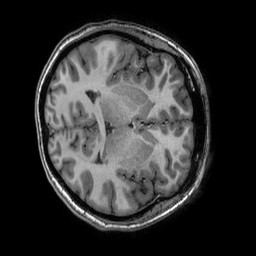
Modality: T1w
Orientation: axial
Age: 21
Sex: female
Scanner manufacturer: ge
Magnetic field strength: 3 T
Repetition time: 0.008788 s
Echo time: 0.003812 s